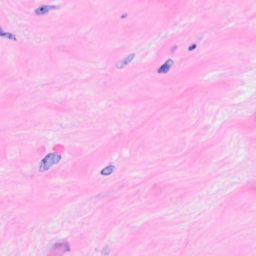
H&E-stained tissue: Breast